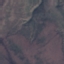
Label: HerbaceousVegetation